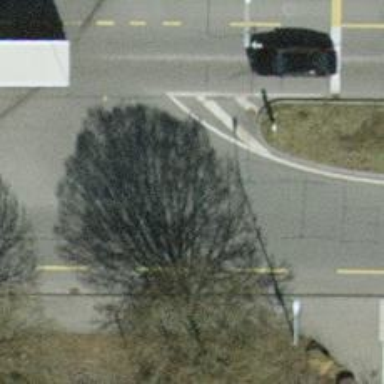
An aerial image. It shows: Secondary link road made of asphalt with trolley wires installed.